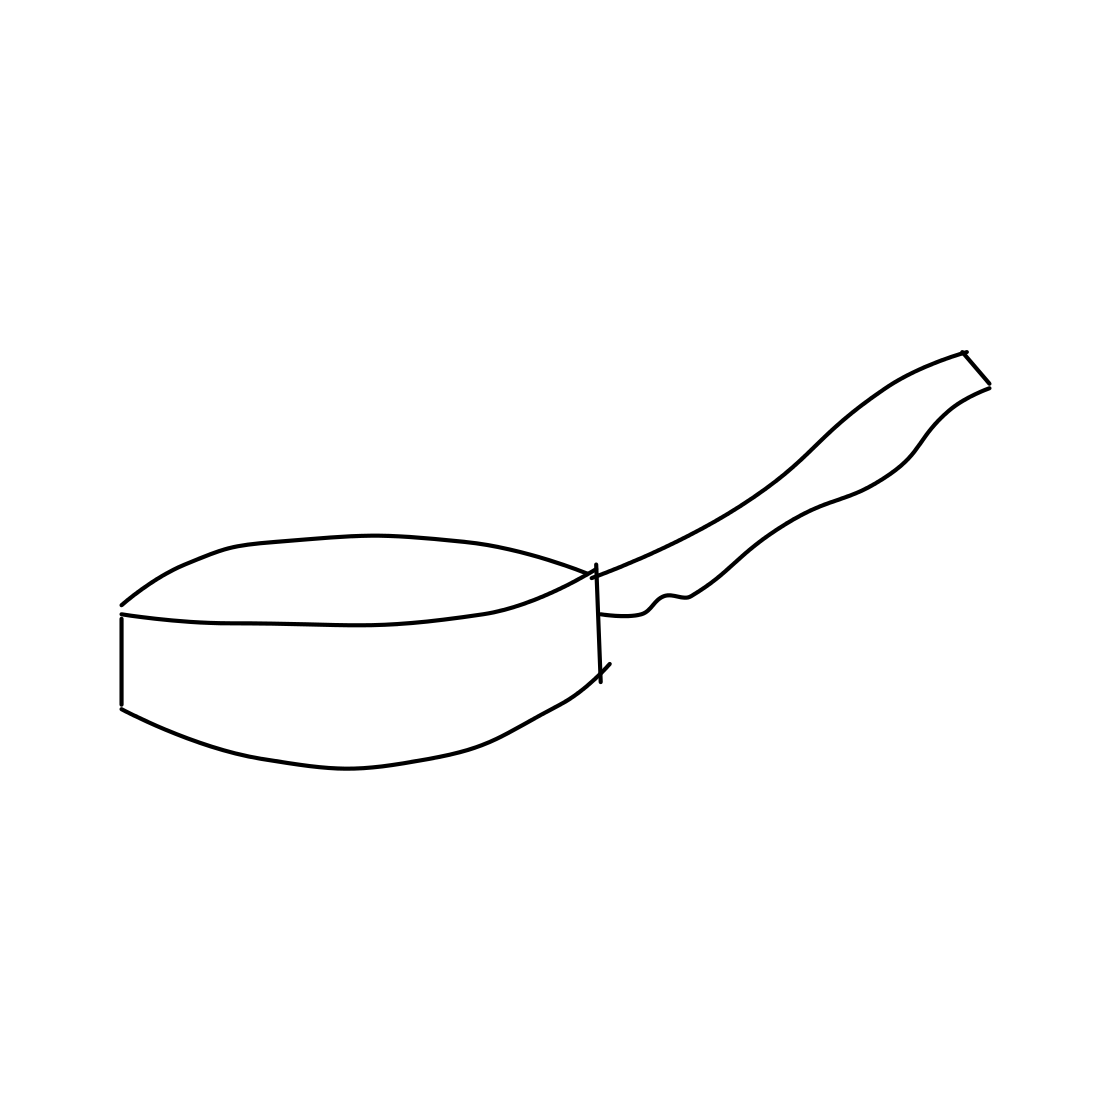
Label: frying-pan